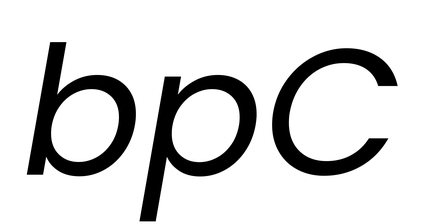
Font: Poppins-Italic